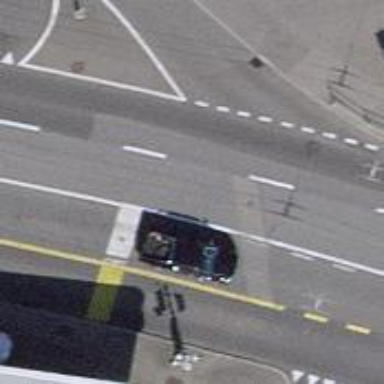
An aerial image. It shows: Road with traffic signals.